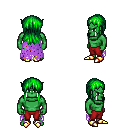
a pixel art fantasy rpg character, male body template, orc, green skin, maroon tattered cape, red pants, green unkempt hairstyle, gold boots, four views (front, back, left, right), 2x2 character sprite sheet, small pixel art, hard edges, no anti-aliasing